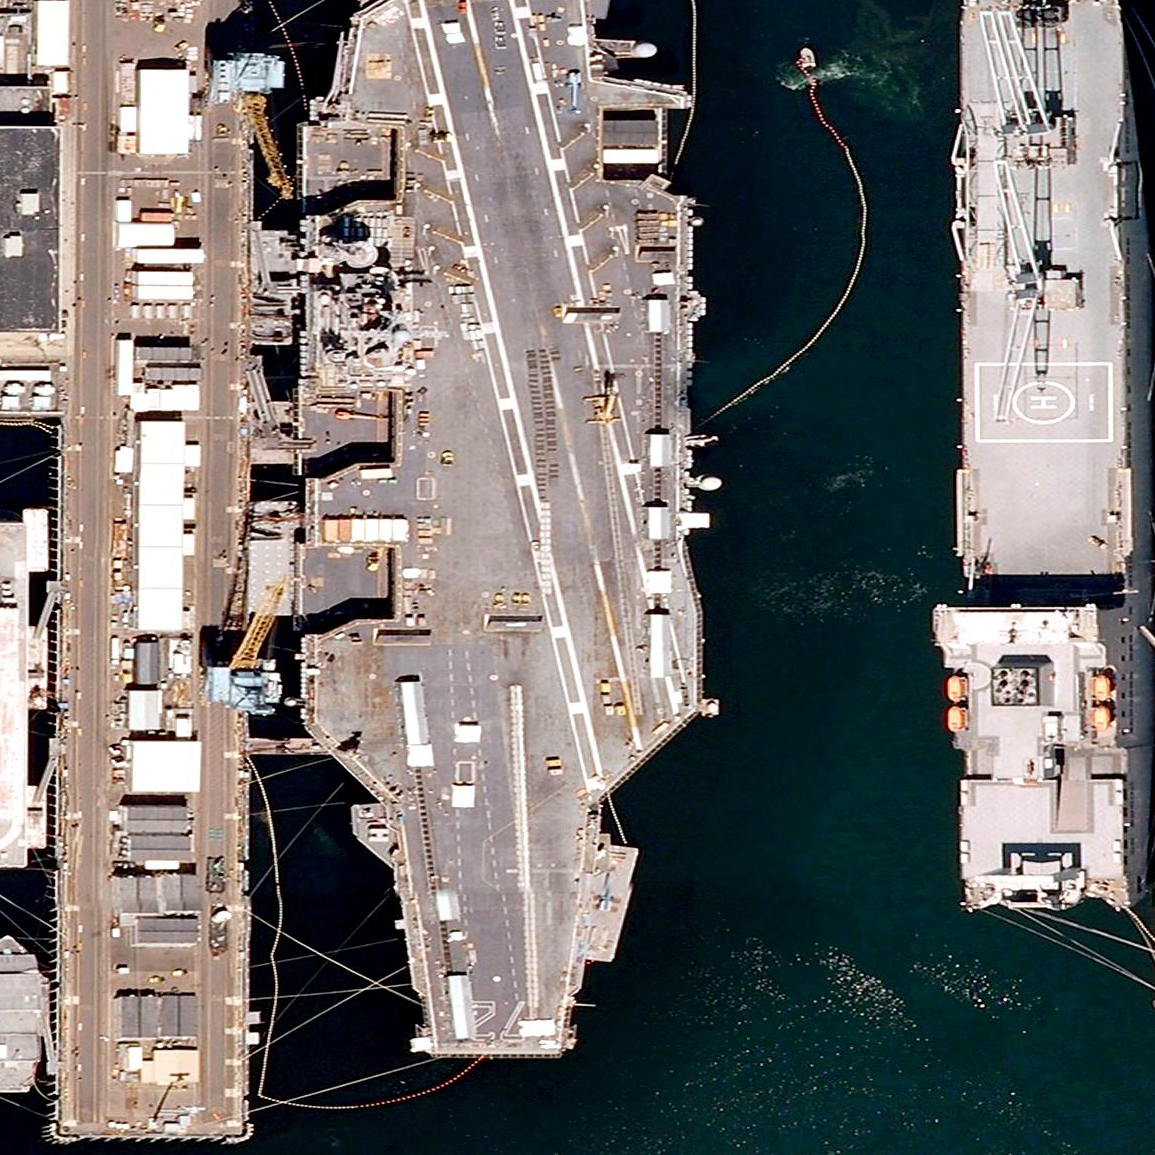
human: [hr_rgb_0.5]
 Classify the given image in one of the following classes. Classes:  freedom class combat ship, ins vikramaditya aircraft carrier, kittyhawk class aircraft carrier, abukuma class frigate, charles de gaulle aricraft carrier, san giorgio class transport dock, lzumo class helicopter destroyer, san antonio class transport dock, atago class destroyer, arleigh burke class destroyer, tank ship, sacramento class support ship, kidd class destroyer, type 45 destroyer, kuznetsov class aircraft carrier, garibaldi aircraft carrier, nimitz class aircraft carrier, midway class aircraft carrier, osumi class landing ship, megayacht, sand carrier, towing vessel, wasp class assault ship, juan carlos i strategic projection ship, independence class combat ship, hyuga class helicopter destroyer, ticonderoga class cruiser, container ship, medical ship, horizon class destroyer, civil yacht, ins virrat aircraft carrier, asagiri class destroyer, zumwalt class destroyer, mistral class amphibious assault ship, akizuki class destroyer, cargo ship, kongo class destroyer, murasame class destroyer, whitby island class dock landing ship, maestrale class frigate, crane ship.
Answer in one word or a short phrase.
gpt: Nimitz class aircraft carrier